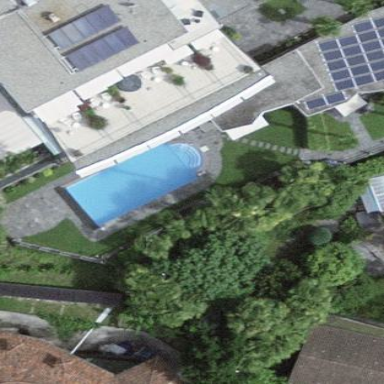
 perfect for swimming and other water activities."